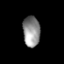
Tissue: prostate
Cell type: T cells
Senescence score: 0.3462
Nuclear area (px): 511
Mean DAPI intensity: 142.442